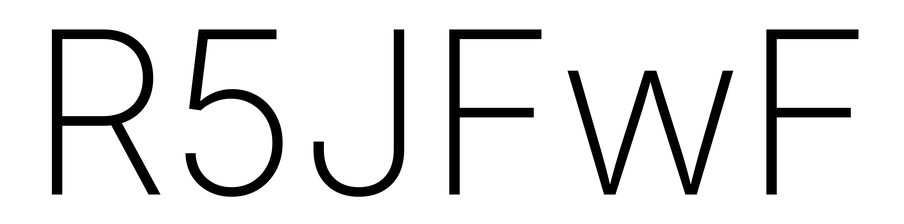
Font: Inter_ExtraLight